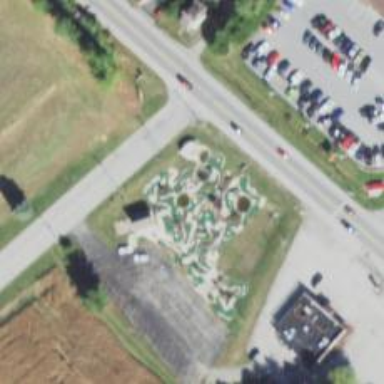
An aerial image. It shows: Miniature golf leisure land.